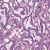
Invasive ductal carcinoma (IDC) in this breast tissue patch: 1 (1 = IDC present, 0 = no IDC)